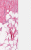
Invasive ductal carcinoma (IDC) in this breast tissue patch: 0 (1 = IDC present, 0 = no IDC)